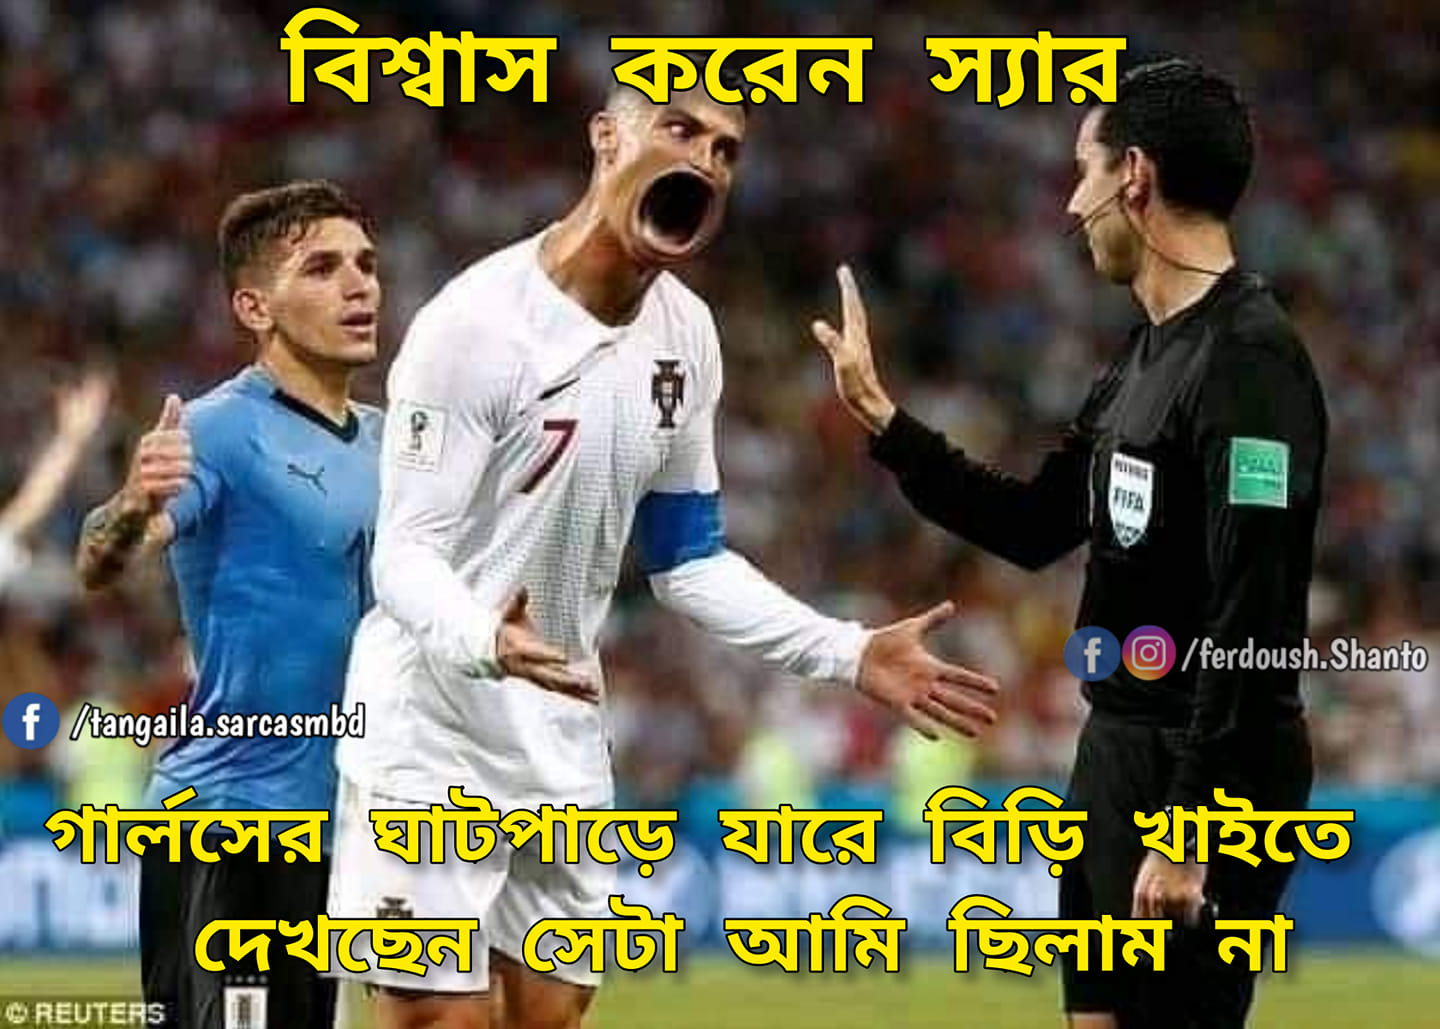
Caption: বিশ্বাস করেন স্যার   গার্লসের ঘাটপাড়ে যারে বিড়ি খাইতে দেখছেন সেটা আমি ছিলাম না
Label: non-hate